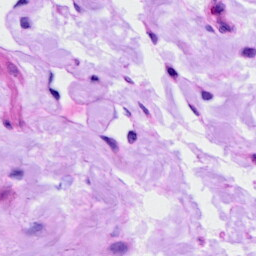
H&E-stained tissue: Ovarian